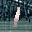
Label: 1